Field crop: maize
Growth stage: 2
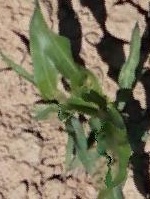
Species: maize